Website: lowes
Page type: account-selection
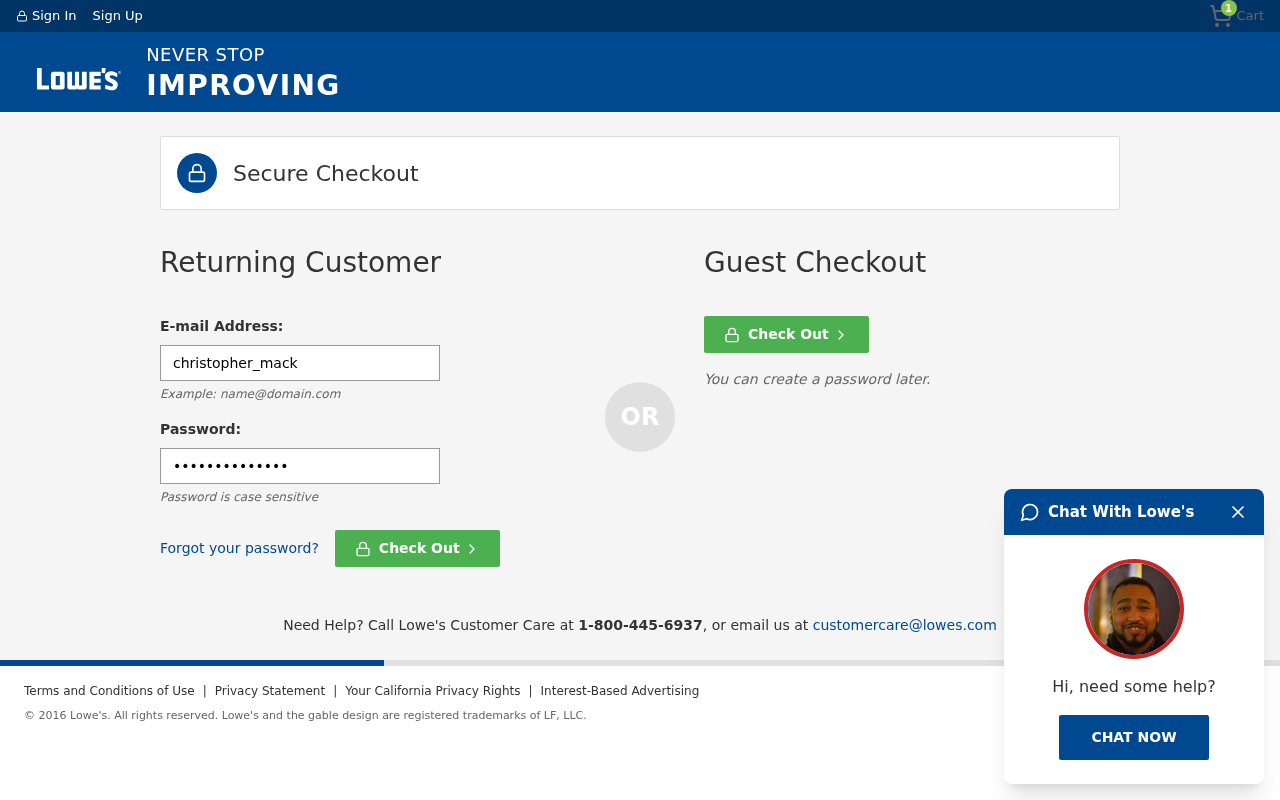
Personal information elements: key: PII_LOGIN_USERNAME
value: christopher_mack
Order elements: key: ORDER_NUM_ITEMS
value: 1